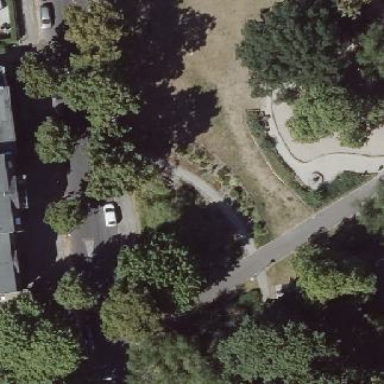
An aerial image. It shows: Flowerbed that is used for landscaping or gardening purposes.